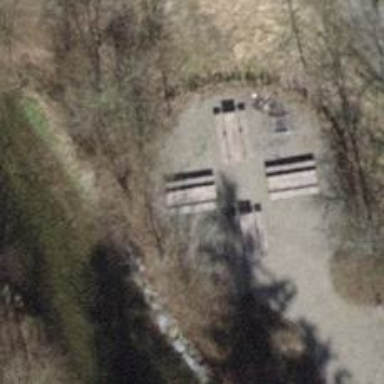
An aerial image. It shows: Picnic table located in leisure land area.